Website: macys
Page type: delivery-shipping
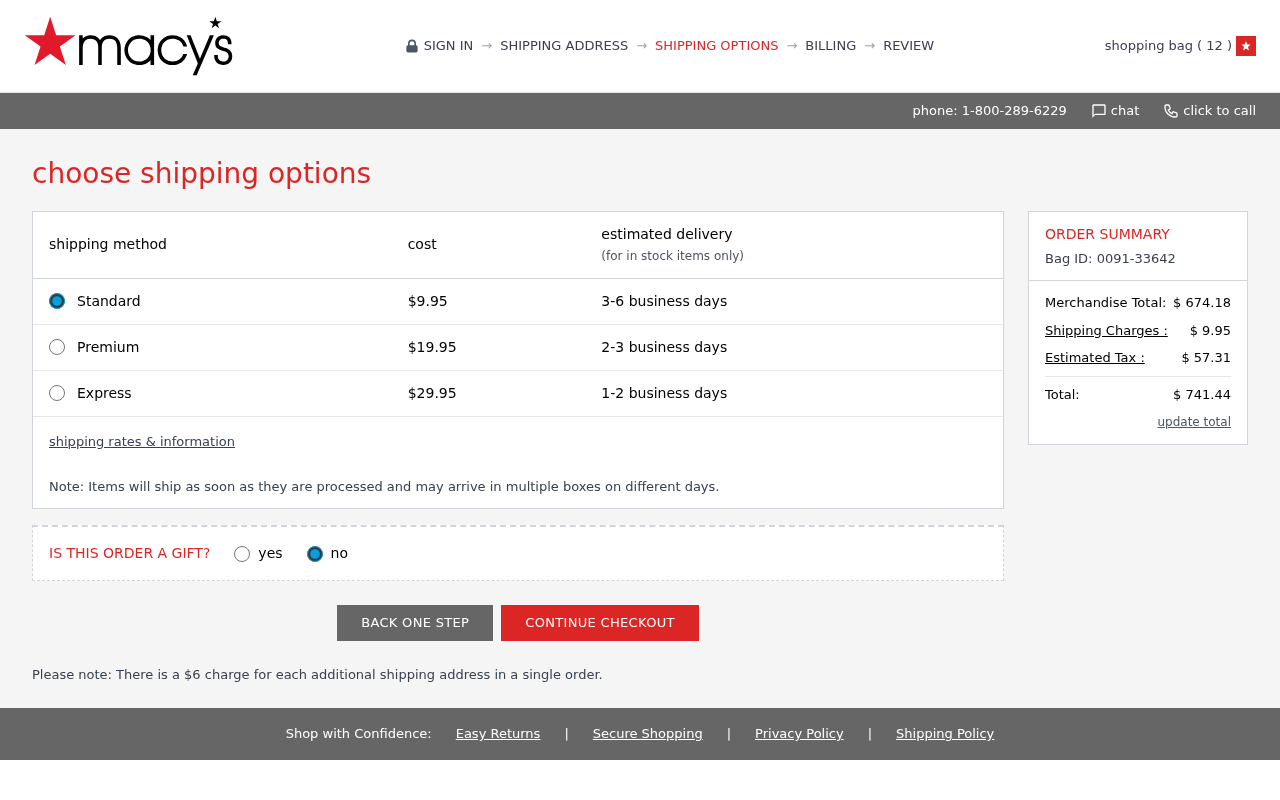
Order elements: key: ORDER_NUM_ITEMS
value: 12
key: ORDER_SHIPPING_COST
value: $ 9.95
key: ORDER_SHIPPING_COST
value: $9.95
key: ORDER_ID
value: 0091-33642
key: ORDER_SUBTOTAL
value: $ 674.18
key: ORDER_TAX
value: $ 57.31
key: ORDER_TOTAL
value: $ 741.44